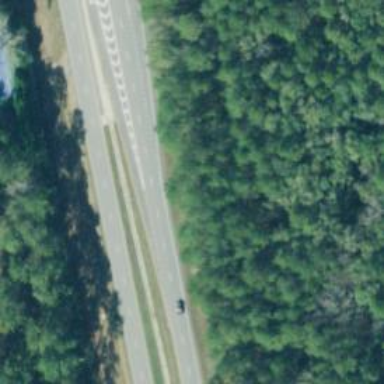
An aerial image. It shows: Asphalt trunk highway which is also expressway.